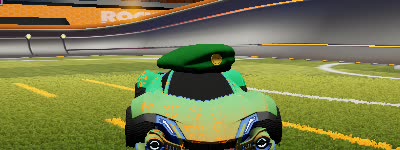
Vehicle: werewolf